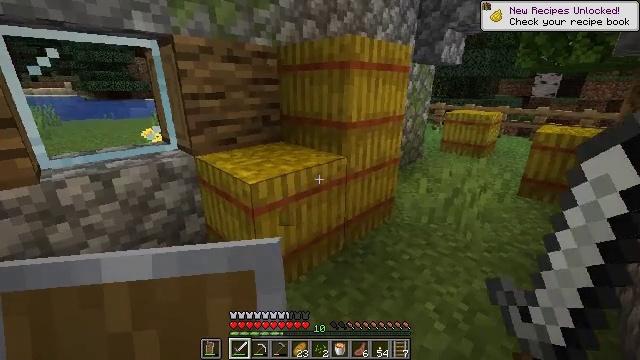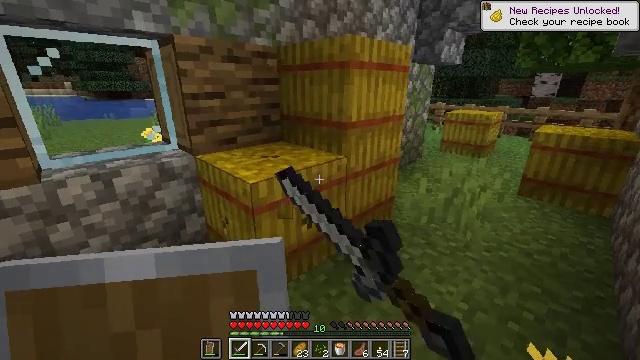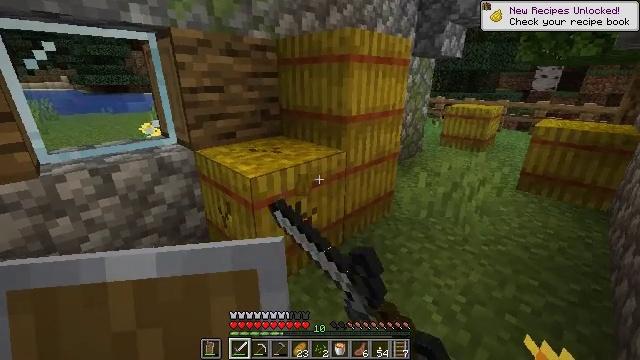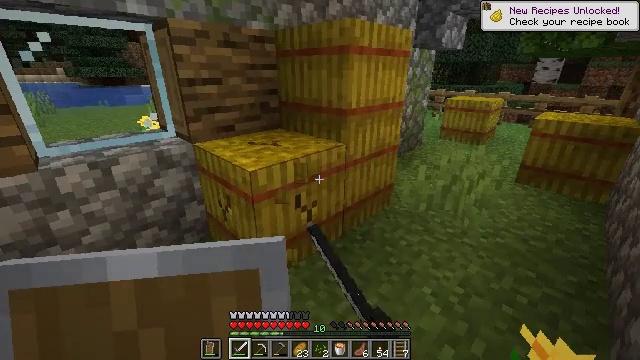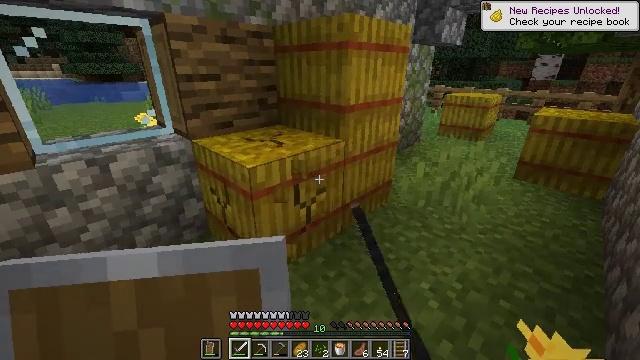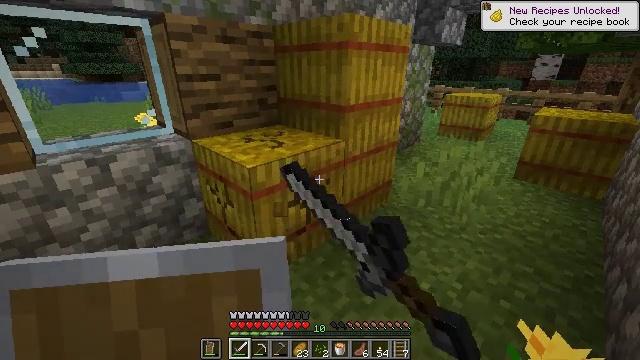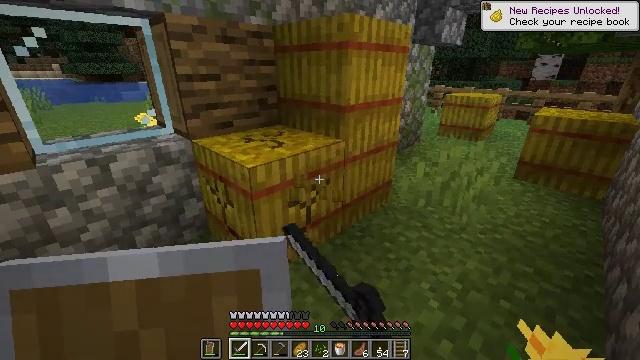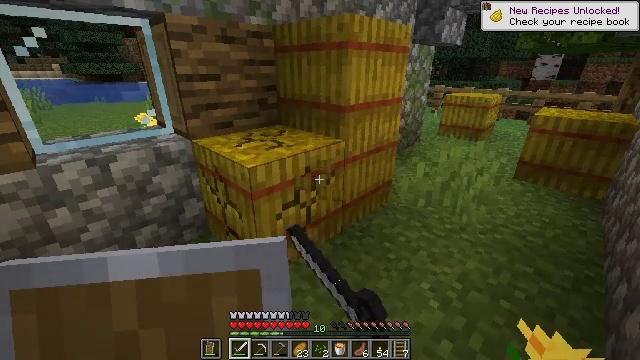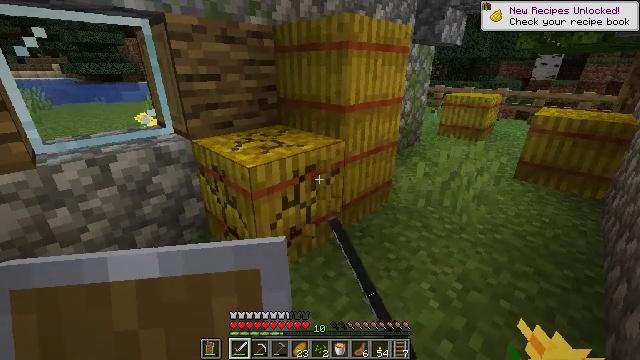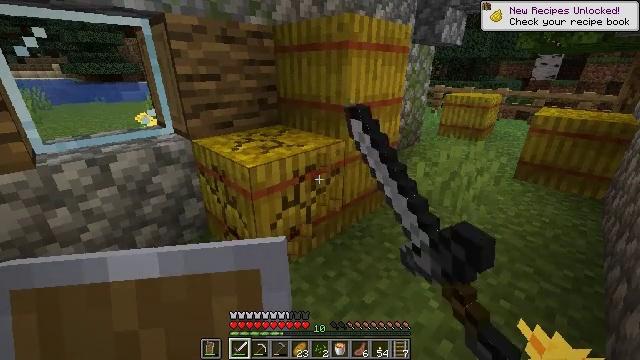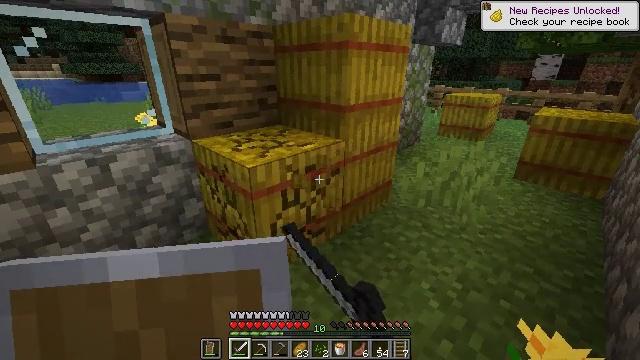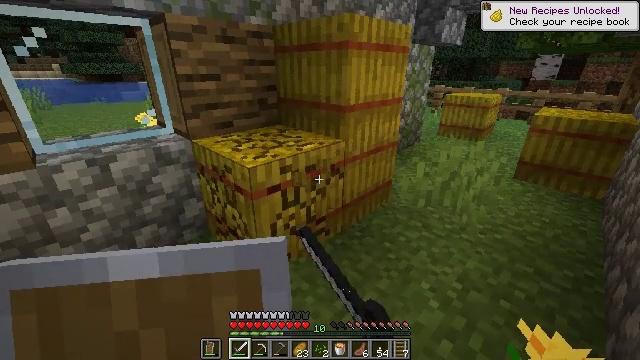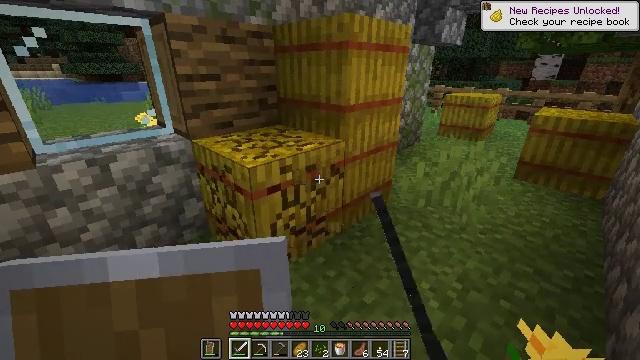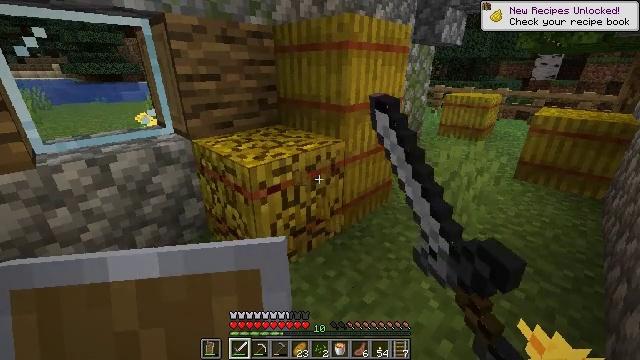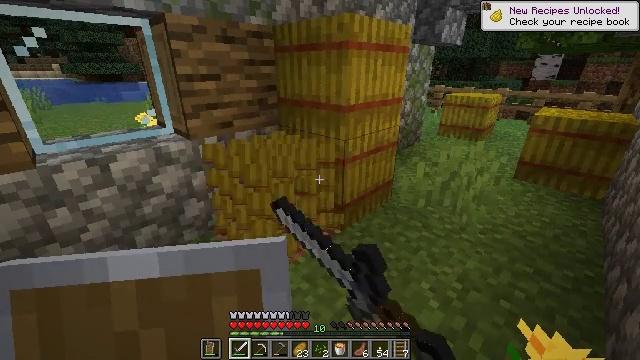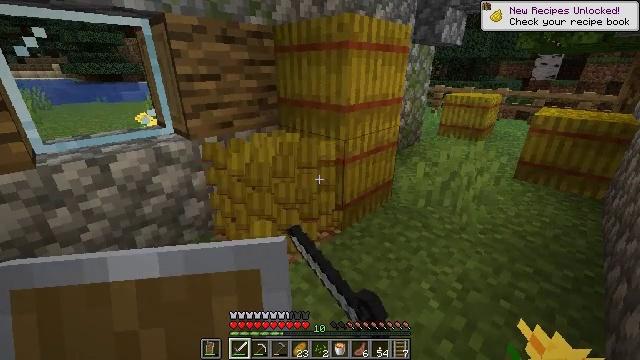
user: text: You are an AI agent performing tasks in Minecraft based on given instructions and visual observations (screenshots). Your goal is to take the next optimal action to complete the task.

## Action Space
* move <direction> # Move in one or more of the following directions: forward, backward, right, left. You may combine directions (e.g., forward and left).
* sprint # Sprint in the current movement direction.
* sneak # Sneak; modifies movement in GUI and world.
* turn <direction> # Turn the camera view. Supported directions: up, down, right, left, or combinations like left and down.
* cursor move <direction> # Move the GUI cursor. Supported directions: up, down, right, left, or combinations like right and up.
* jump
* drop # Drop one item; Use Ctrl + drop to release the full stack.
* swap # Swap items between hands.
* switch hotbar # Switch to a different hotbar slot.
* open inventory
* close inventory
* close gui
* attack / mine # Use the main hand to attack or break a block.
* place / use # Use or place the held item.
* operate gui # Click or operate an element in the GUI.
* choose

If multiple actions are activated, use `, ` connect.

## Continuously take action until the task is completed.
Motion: motion action
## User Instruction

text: Attack the hay block to get hay.
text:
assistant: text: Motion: attack / mine
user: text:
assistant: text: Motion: turn down, attack / mine
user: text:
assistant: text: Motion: turn down, attack / mine
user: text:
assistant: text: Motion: attack / mine
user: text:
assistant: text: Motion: attack / mine
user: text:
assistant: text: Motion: attack / mine
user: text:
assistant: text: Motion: attack / mine
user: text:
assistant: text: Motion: attack / mine
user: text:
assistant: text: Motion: attack / mine
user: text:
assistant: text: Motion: attack / mine
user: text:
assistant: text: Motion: attack / mine
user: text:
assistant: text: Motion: attack / mine
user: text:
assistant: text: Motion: attack / mine
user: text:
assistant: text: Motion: attack / mine
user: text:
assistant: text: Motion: attack / mine
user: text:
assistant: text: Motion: attack / mine
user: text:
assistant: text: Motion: attack / mine
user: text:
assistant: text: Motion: attack / mine
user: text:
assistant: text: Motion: attack / mine
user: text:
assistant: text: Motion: attack / mine
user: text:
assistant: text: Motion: turn right and up, attack / mine
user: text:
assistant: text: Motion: turn right and up, attack / mine
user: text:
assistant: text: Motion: turn right and up, attack / mine
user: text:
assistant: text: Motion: attack / mine
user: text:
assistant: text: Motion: attack / mine
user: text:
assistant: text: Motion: attack / mine
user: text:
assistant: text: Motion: attack / mine
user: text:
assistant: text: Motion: attack / mine
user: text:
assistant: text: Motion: attack / mine
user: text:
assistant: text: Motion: attack / mine